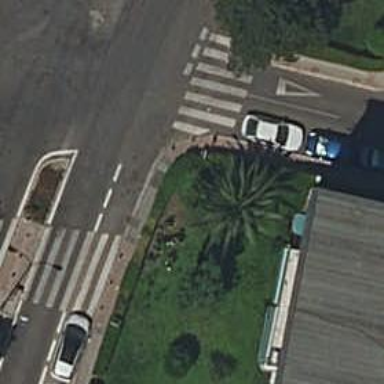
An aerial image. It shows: Bollard.